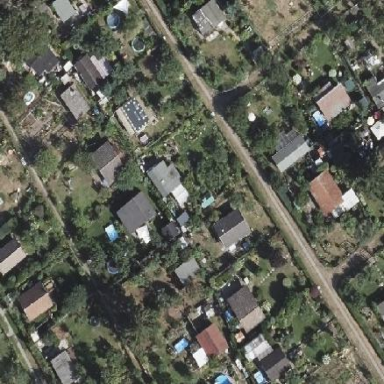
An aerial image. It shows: Plot in the allotments.